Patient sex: F
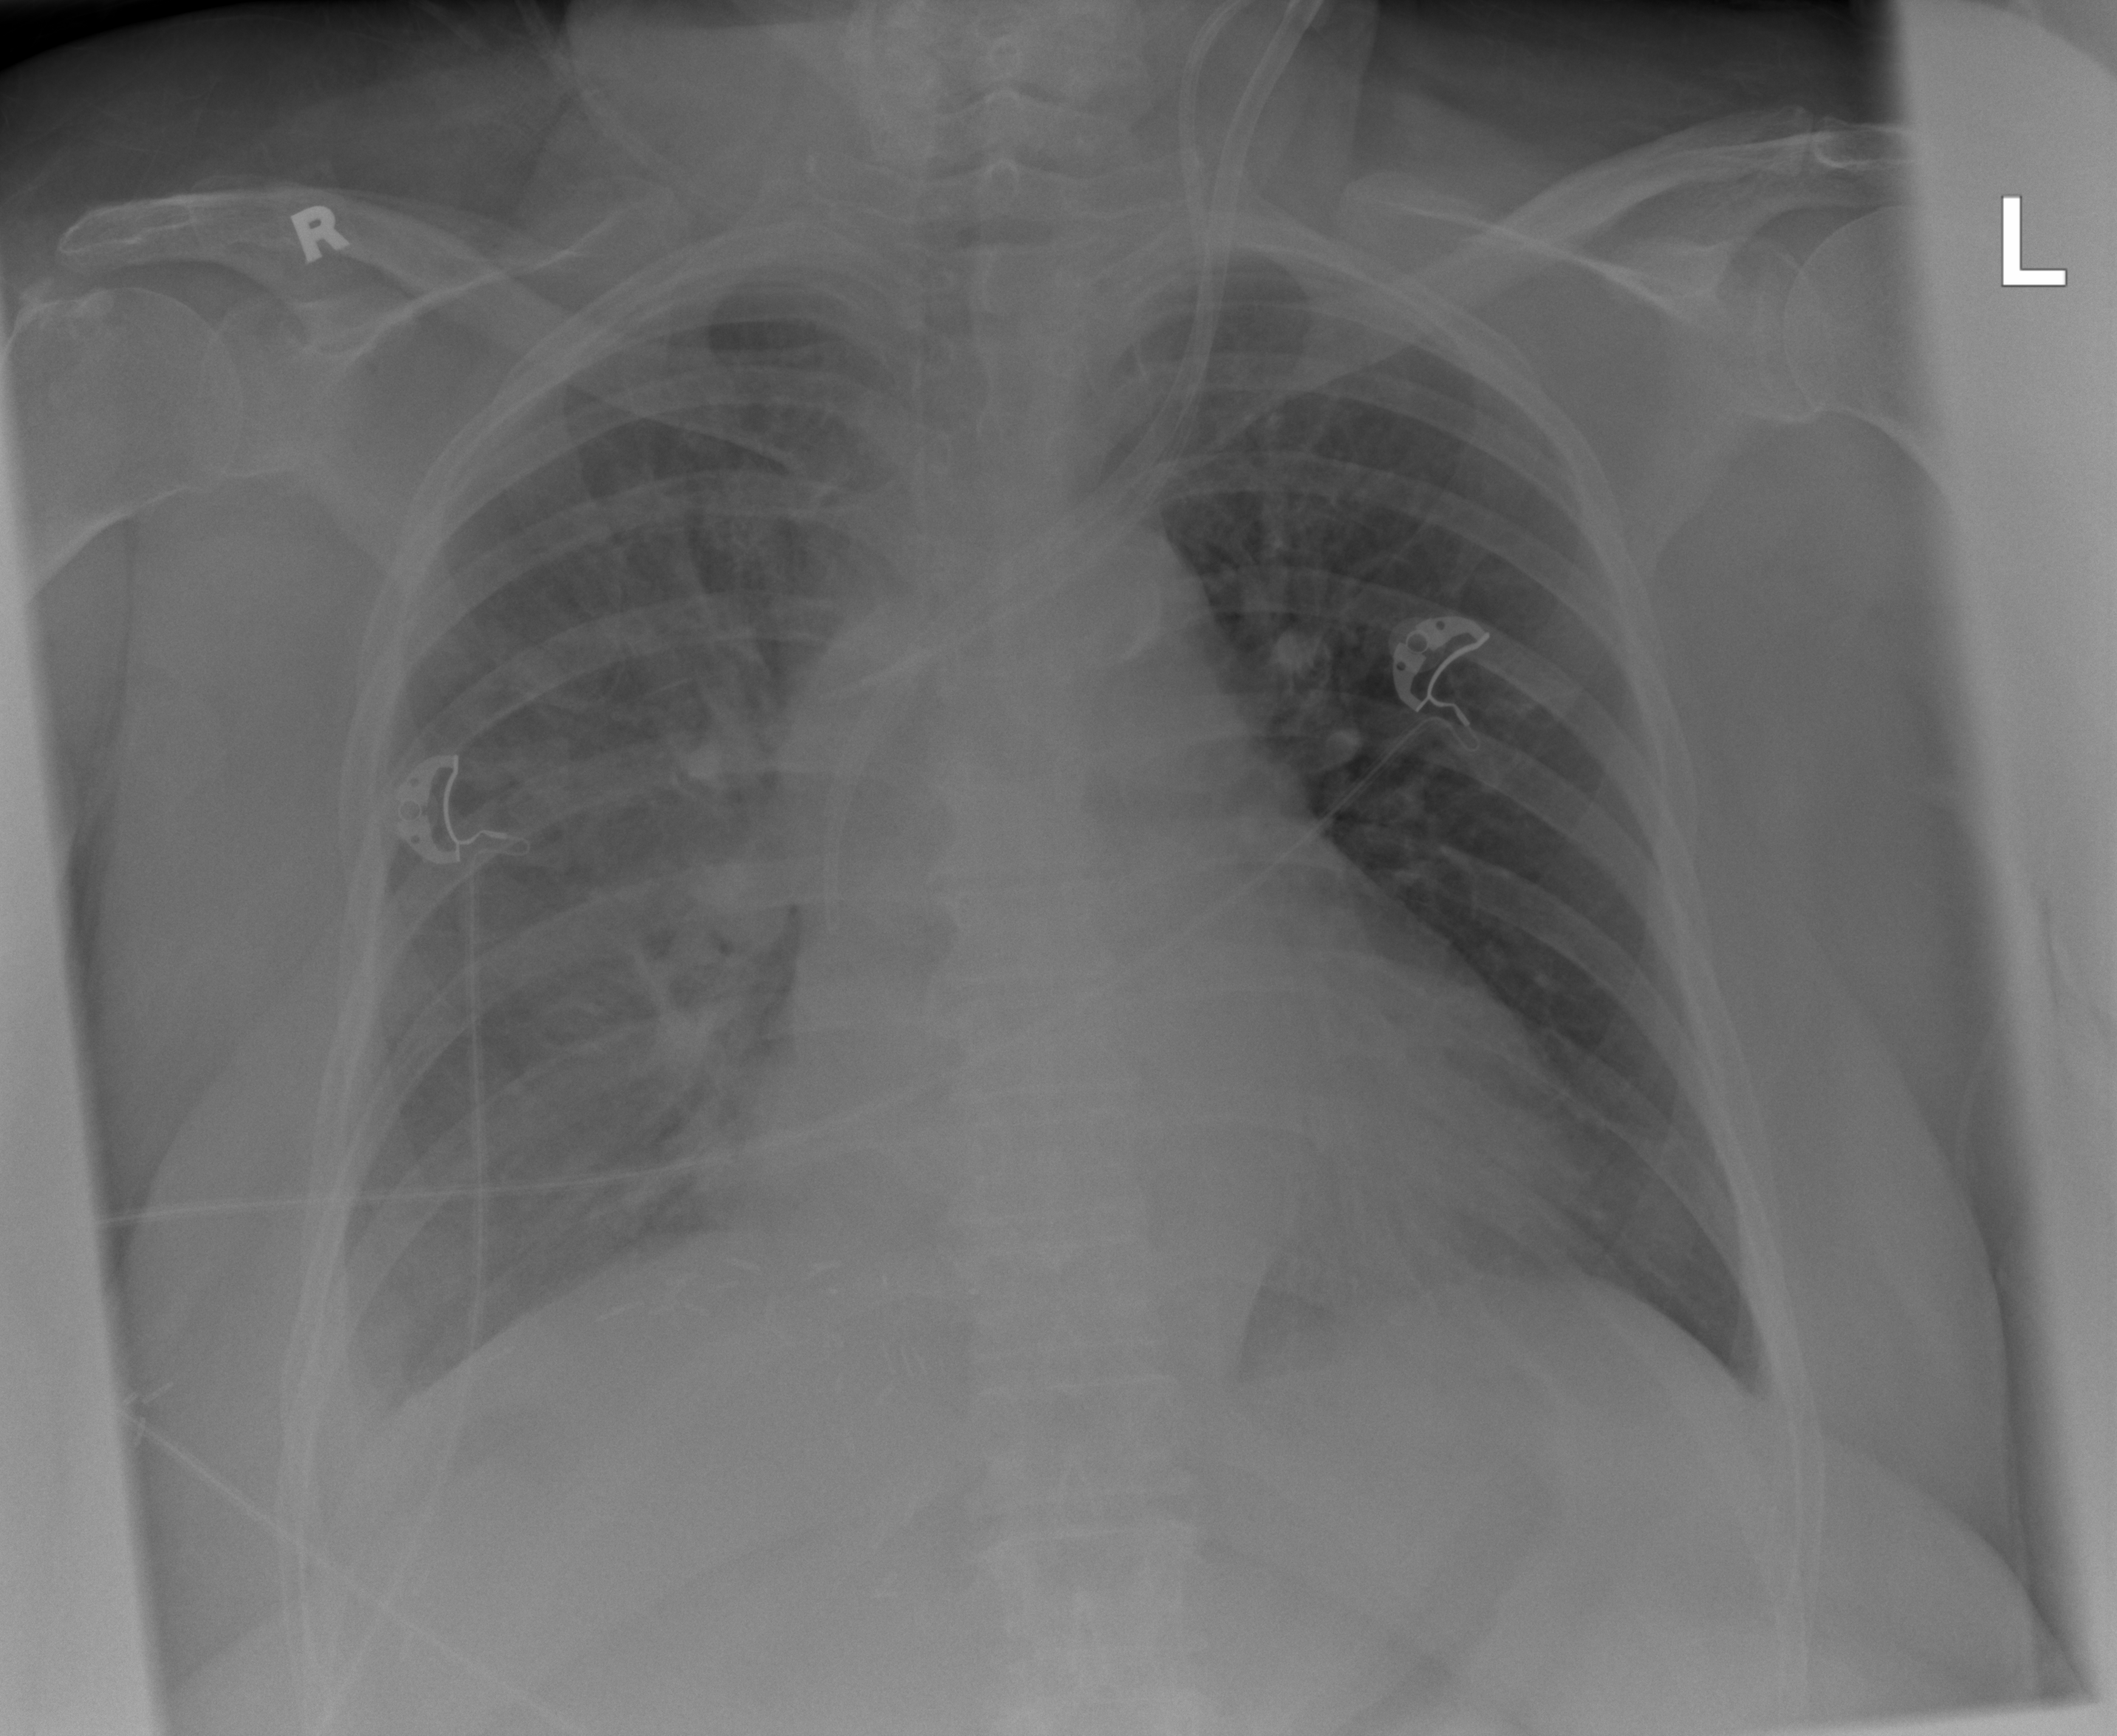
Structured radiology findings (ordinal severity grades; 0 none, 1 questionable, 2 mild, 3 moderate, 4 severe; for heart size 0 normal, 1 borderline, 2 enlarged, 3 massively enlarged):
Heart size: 0
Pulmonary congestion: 2
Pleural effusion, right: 2
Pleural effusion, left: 0
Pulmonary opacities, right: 3
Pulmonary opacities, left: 0
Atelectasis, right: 3
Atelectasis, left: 0